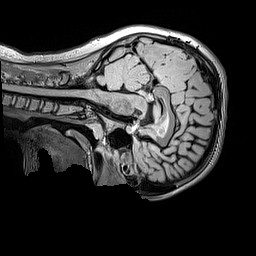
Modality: FLAIR
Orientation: sagittal
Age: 11
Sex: female
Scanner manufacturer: siemens
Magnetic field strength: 3 T
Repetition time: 5 s
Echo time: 0.388 s